Question: I am a newbie! I want to check the internet availability when my app is launched as i am retrieving data from server. If internet is available, User can carry-on with app without any notification. If there in no internet, then I have to navigate to a specific page from my app.
I found some pages on stack overflow for this but there are old and for windows 8 or windows phone 8 not for WP8.1.
I am using the following namespaces...
System.Net.NetworkInformation, Windows.System, Windows.Networking.Connectivity and System.Net;
Tried using Bool, IPHostEntry, GetIsNetworkAvailable but everthing failed.
Can someone post a sample code? Will it be in app.xaml.cs and individual page's cs?
Below image is my try.
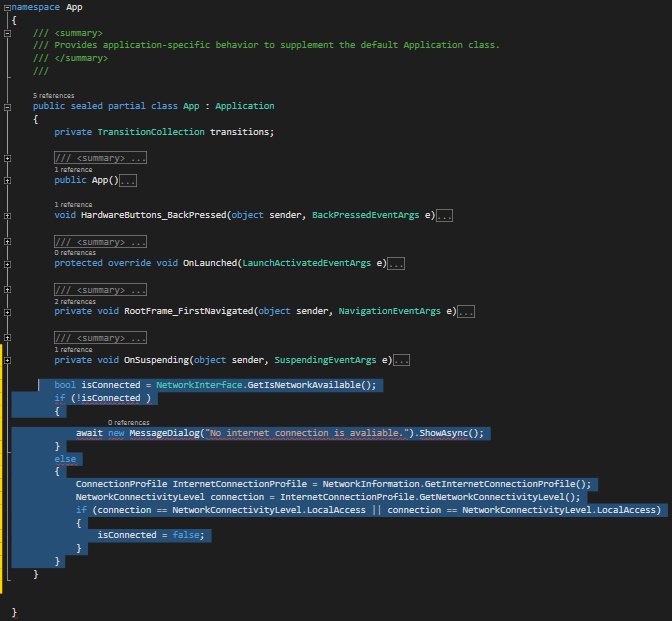
Answer: I found some help here <URL> and managed to do what I wanted.
I write my code in MainPage.xaml.cs under "protected override void OnNavigatedTo(NavigationEventArgs e)". I am planning to execute this code on every page instead of registering for network change notification. Since this code uses await function, I added Async to the OnNavigatedTo event. Below is the code.